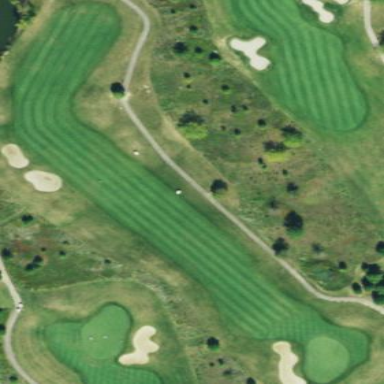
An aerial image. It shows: Golf fairway surrounded by grass.